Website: apple
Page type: receipt
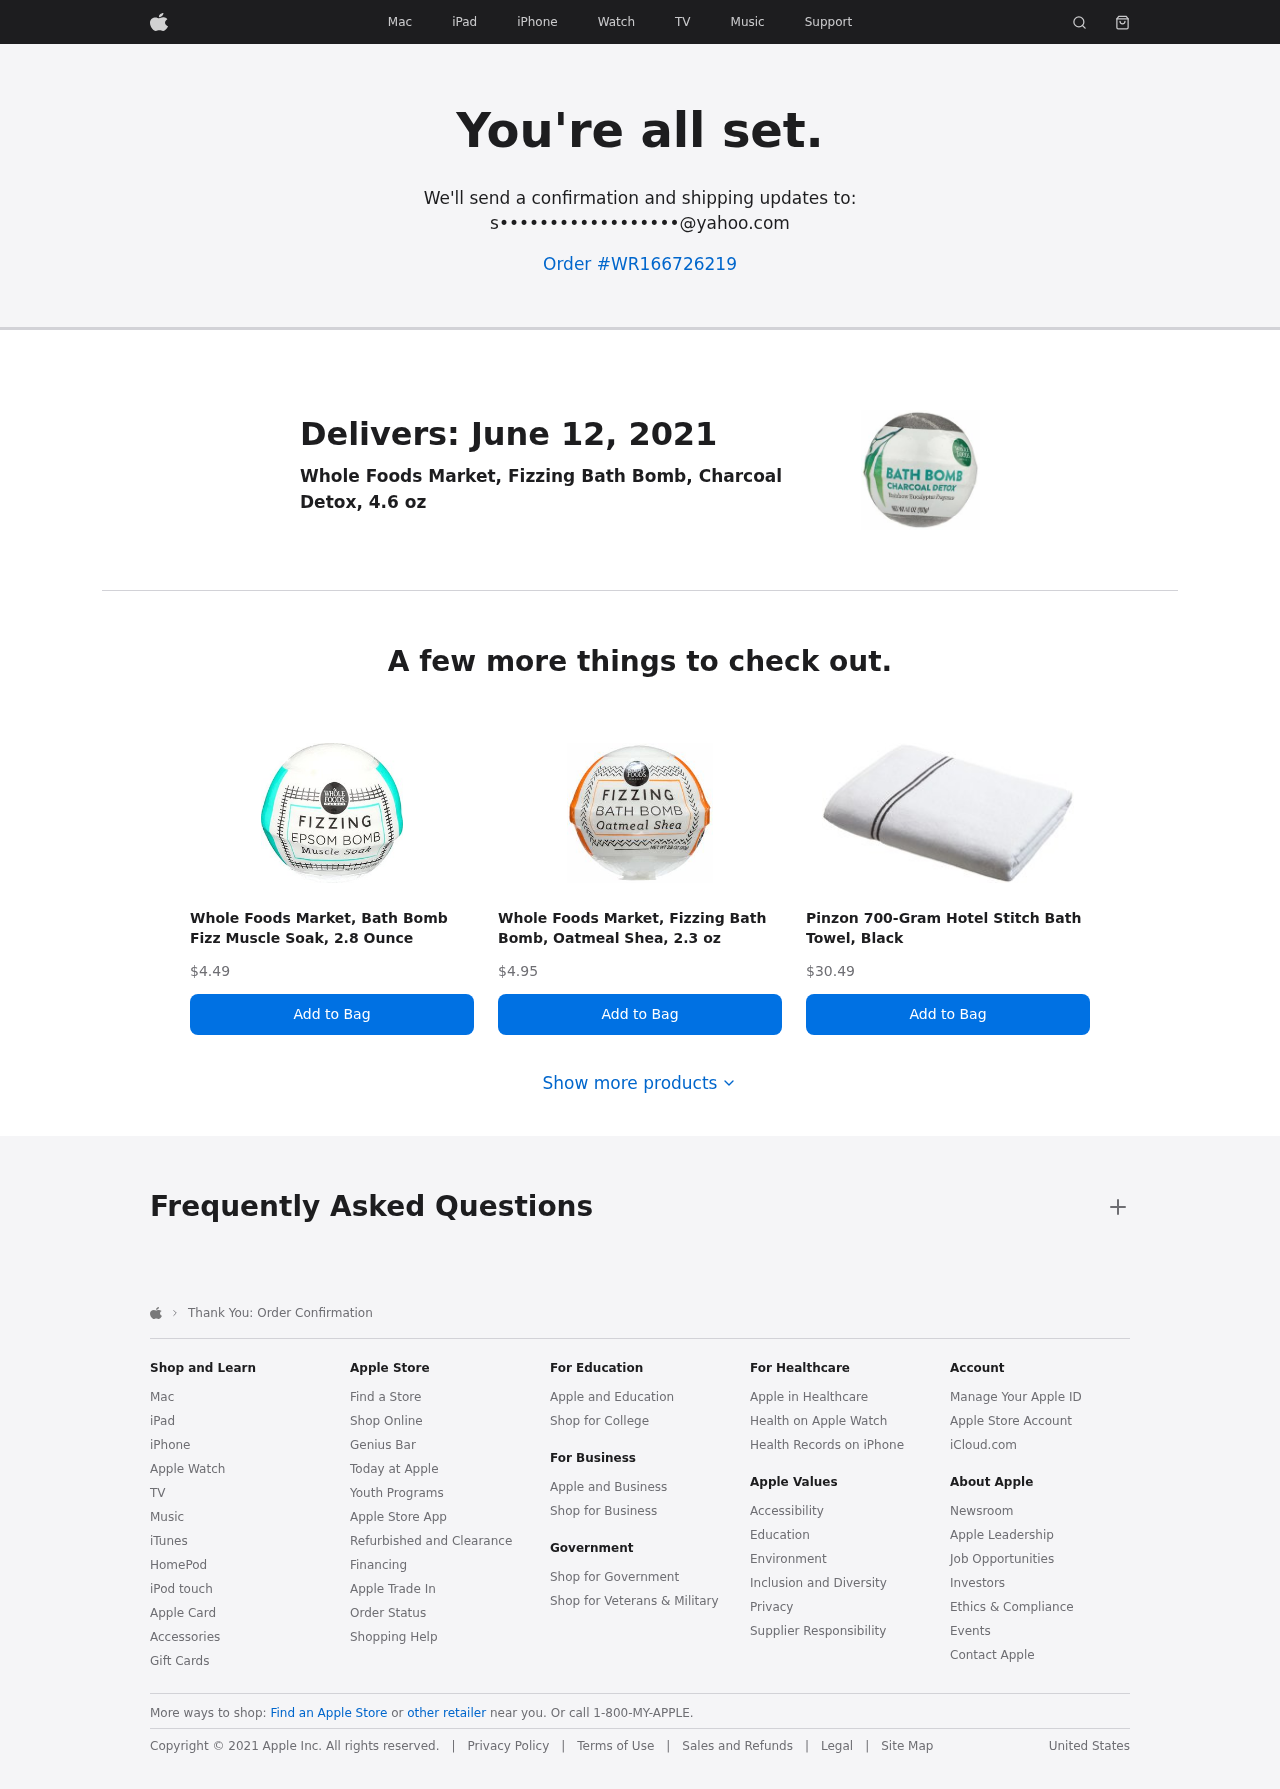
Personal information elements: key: PII_EMAIL
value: s••••••••••••••••••@yahoo.com
Product elements: key: PRODUCT1_NAME
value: Whole Foods Market, Fizzing Bath Bomb, Charcoal Detox, 4.6 oz
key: PRODUCT2_NAME
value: Whole Foods Market, Bath Bomb Fizz Muscle Soak, 2.8 Ounce
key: PRODUCT2_PRICE
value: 4.49
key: PRODUCT3_NAME
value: Whole Foods Market, Fizzing Bath Bomb, Oatmeal Shea, 2.3 oz
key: PRODUCT3_PRICE
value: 4.95
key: PRODUCT4_NAME
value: Pinzon 700-Gram Hotel Stitch Bath Towel, Black
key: PRODUCT4_PRICE
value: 30.49
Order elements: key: ORDER_ID
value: WR166726219
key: ORDER_DELIVERY_DATE
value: June 12, 2021